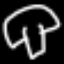
Label: mushroom